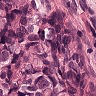
Metastatic tissue present: yes